Question: Keep getting this (Red is the footer bar) Any advice on getting rid of it? Saw some code online to keep footer at bottom, tried it but it keeps appearing at the middle of the screen. This is for a project trying to copy the look of Google (no need for functioning search). First time attempting something like this, a bit lost.
The Red is the footer (covering the search bar)

'''
<body>
<div id="wrapper">
<div id="trio">
<div class="triple" id="You">
<a href="google.com">+You</a>
</div>
<div class="triple" id="Gmail">
<a href="gmail.com">Gmail</a>
</div>
<div class="triple" id="Images">
<a href="google.com">Images</a>
</div>
</div>
<img src="https://www.google.com/images/srpr/logo11w.png">
<div id="search">
<input class="searchbar" type="text" maxlength="2048" value="Say &quot;Ok Google&quot;">
</div>
<div id="buttons">
<input id="googlesearch" value="Google Search"type="submit">
<input id="secondbutton" value="I'm Feeling Lucky" type="submit">
</div>
<div id="footer">
<div>
</div>
</body>
'''
'''
img {
display:block;
width:269px;
height:95px;
margin: auto;
margin-top: 80px;
padding-top: 112px;
}
.triple {
font-family: Arial;
font-size: 13px;
display: inline-block;
margin-right:0;
}
#trio a {
text-decoration:none;
color: #404040;
;
}
#trio a:hover {
text-decoration: underline;
}
#Gmail, #Images {
padding-left: 15px;
}
#search {
width: 400px;
height:28px;
margin:auto;
padding-top:30px;
text-align: right;
}
.searchbar {
margin:auto;
display:block;
width:100%;
text-align: right;
}
#buttons {
height:22;
width:250px;
margin:auto;
display:block;
}
#wrapper {
min-height:100%;
position: relative;
}
#footer {
position:absolute;
bottom:0;
width:100%;
height:60px;
background-color: red;
clear:both;
display:block;
}
'''
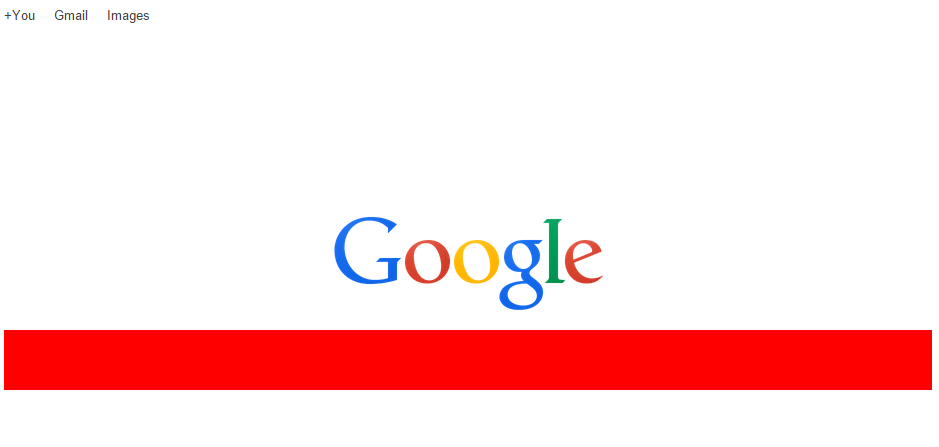
Answer: You are missing that in order for the 'min-height:100%;' applied to the '#wrapper' to work, you should apply also :
'''
body,html{
height:100%;
}
'''
<URL>